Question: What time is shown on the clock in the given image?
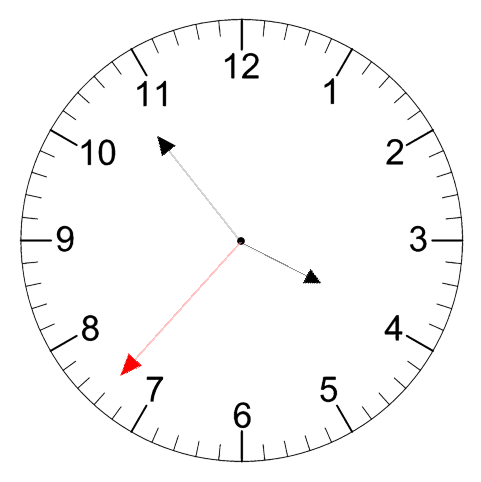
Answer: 03:53:37